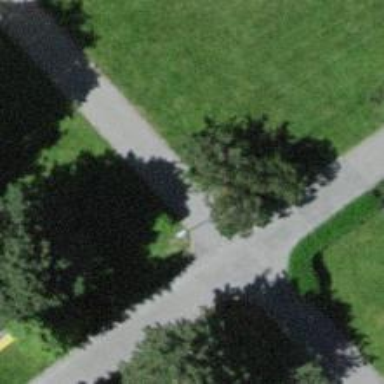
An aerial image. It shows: Footway along the road.